Question: I want to delete DataRows from a DataTable. The rows to be deleted are in a datarow list "wantDelete".
Please correct my code because of an exception:
'''
foreach (DataRow dr in myTable.Rows)
{
if (wantDelete.Contains(dr))
myTable.Rows.Remove(dr);
}
'''
The exception is:

Thank you very much.
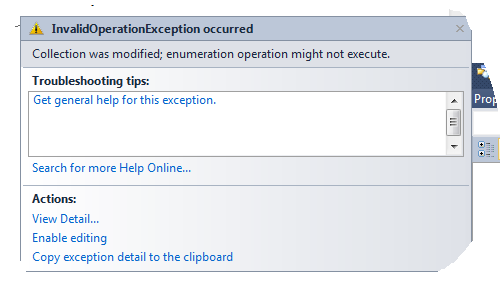
Answer: You cannot modify a collection during enumeration because foreach uses an enumerator, and enumerators can't change the underlying collection.
So you either should use a 'for-loop' or use another collection('deleteItems') that you have pre filtered.
I see in your code that you've already prefiltered it(i assume wantDelete is a 'List<DataRow>)':
'''
foreach (DataRow dr in wantDelete)
{
myTable.Rows.Remove(dr);
}
'''
Side note: you know that removing rows from a 'DataTable' does not delete them in your dbms if you're using a 'DataAdapter'? Therefor you would need to use 'DataRow.Delete()'.